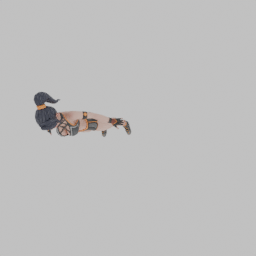
Label: people